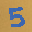
Label: 5